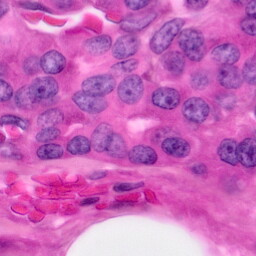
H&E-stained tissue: Pancreatic